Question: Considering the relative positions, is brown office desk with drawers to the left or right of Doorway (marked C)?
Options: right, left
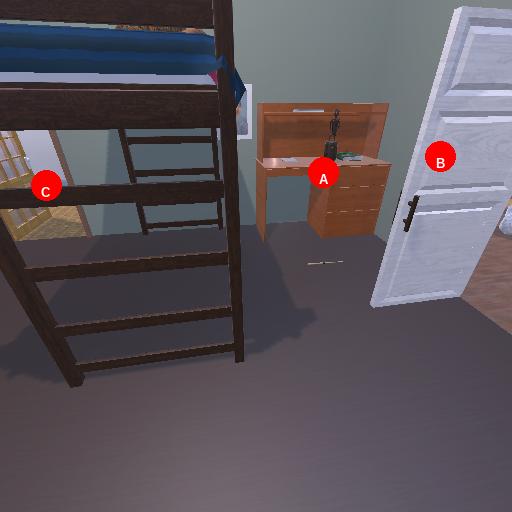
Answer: right